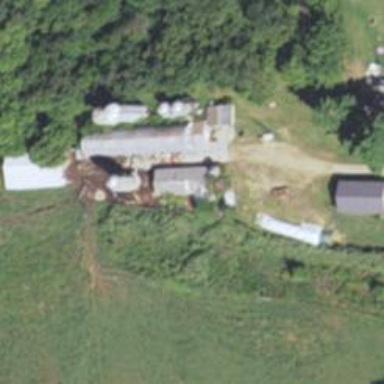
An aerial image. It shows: Silo building.